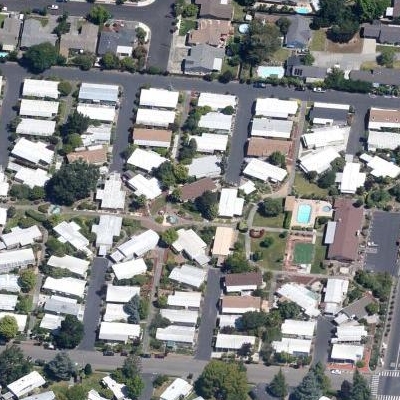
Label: fResident